Question: I have a 'UIImageView' and a 'UILabel' placed side by side at the center of the screen through XIB, Now the label text can be small/large, its dynamic, image is constant.
When the label text is small, image and label look center aligned, but when label text is large, image remains center aligned, but now the label tail almost touches the screen.
Here is the image:

Hope you have got this, how can I make this two (image and label) center aligned always.
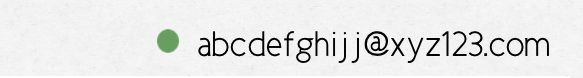
Answer: '''
- (void)alignImageView:(UIImageView *)imageView andLabel:(UILabel *)label inSuperView:(UIView *)superView {
[label sizeToFit]; // Resize the label to have a frame that perfectly fit the content
/* We first set the X origin of the imageView,
* To center anything on the X axis, the common way is to say that x is "(superview.width - subview.width) / 2"
* Here subview width is imageView.width + label.width
*/
[imageView setFrame:CGRectMake((superView.frame.size.width - imageView.frame.size.width - label.frame.size.width) / 2, imageView.frame.origin.y, imageView.frame.size.width, imageView.frame.size.height)];
/* According to the previous calculation, we just have to say that the x origin for the label is just at the end of the imageView (origin + size)
*/
[label setFrame:CGRectMake(imageView.frame.origin.x + imageView.frame.size.width, label.frame.origin.y, label.frame.size.width, label.frame.size.height)];
}
'''
Something like that should work.